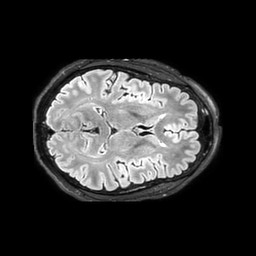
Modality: FLAIR
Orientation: axial
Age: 53
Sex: female
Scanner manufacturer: philips
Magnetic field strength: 3 T
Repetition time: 4.8 s
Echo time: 0.34 s